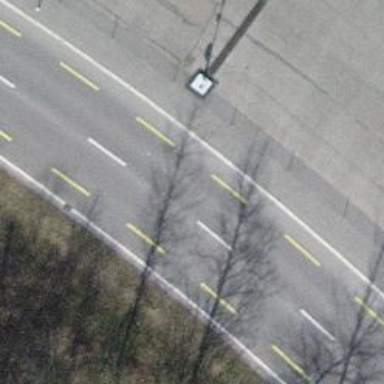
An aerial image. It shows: Primary road with asphalt surface and designated cycle lane.